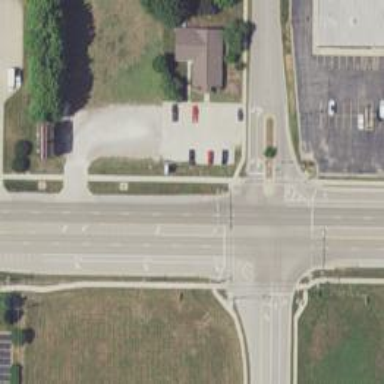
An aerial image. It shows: Crossing with line markings on the road.